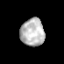
Tissue: prostate
Cell type: T cells
Senescence score: 0.7121
Nuclear area (px): 643
Mean DAPI intensity: 186.706